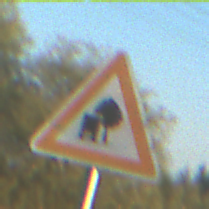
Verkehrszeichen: UnzureichendesLichtraumprofil
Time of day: SunriseSunset
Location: Outdoor (RoadRail)
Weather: Clear
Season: NotSpecified
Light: Natural